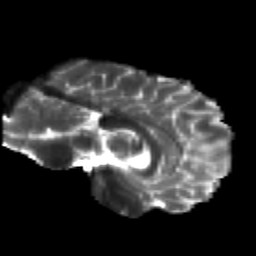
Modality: T2w
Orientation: sagittal
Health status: healthy
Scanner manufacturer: siemens
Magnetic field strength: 3 T
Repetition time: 12 s
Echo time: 0.092 s